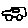
Label: car